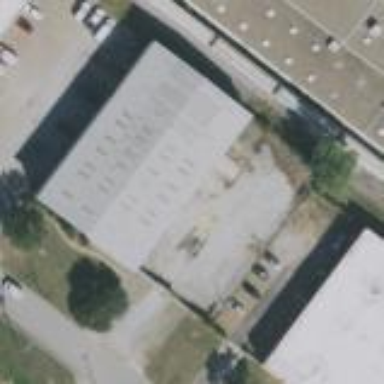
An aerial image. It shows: Warehouse.